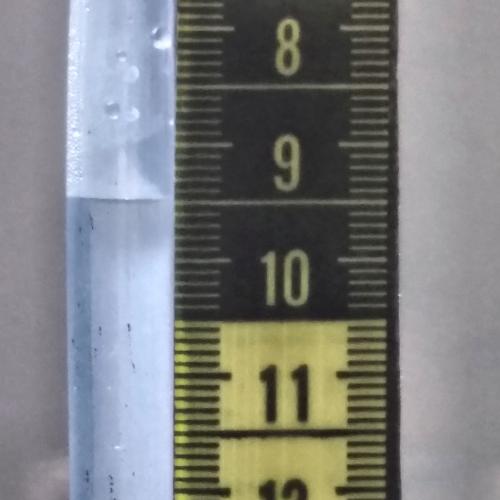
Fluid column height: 9.5 cm